Question: I have a table like below:

There are multiple WebSiteIDs. I'd like the output to be like below:
'''
Date , WebSiteID1_Views, WebSiteID2_Views
1/1/12, 91 , 43
1/2/12, 84 , 34
'''
('where SiteUSerID = some userdefined ID')
I'm pretty sure I need to do some sort of Join, but I cannot find the answer on Stack.
Your help is greatly appreciated!
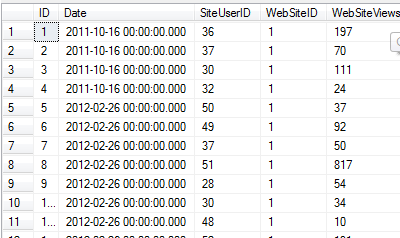
Answer: This is the 'PIVOT' way:
'''
SELECT [Date],
COALESCE([1], 0) AS WebSiteID1_Views,
COALESCE([2], 0) AS WebSiteID2_Views
FROM (
SELECT [Date], WebSiteID, WebSiteViews
FROM @yourTable
WHERE SiteUSerID = [some userdefined ID]
) AS T
PIVOT(SUM(WebSiteViews) FOR WebSiteID IN([1], [2])) AS P
'''
... And the Non-'PIVOT' way:
'''
SELECT
[Date],
SUM(CASE WebSiteID WHEN 1 THEN WebSiteViews ELSE 0 END) AS WebSiteID1_Views,
SUM(CASE WebSiteID WHEN 2 THEN WebSiteViews ELSE 0 END) AS WebSiteID2_Views
FROM @yourTable
WHERE SiteUSerID = [some userdefined ID]
GROUP BY Date
'''